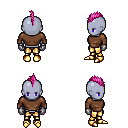
a pixel art fantasy rpg character, female body template, dark elf, purple skin, brown long-sleeve shirt, gold greaves, pink mohawk hairstyle, metal gloves, gold boots, four views (front, back, left, right), 2x2 character sprite sheet, small pixel art, hard edges, no anti-aliasing